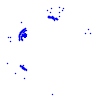
Particle: pion